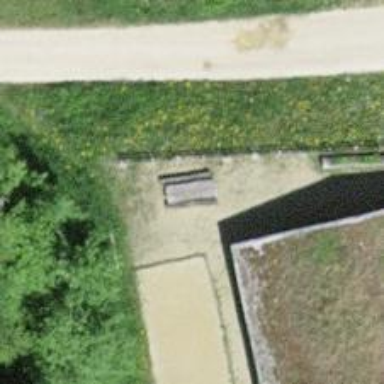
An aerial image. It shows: Picnic table located in leisure land area.